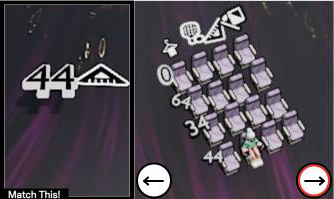
Task: seats
Answer: no